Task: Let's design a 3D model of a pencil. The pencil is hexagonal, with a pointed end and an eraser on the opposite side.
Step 33:
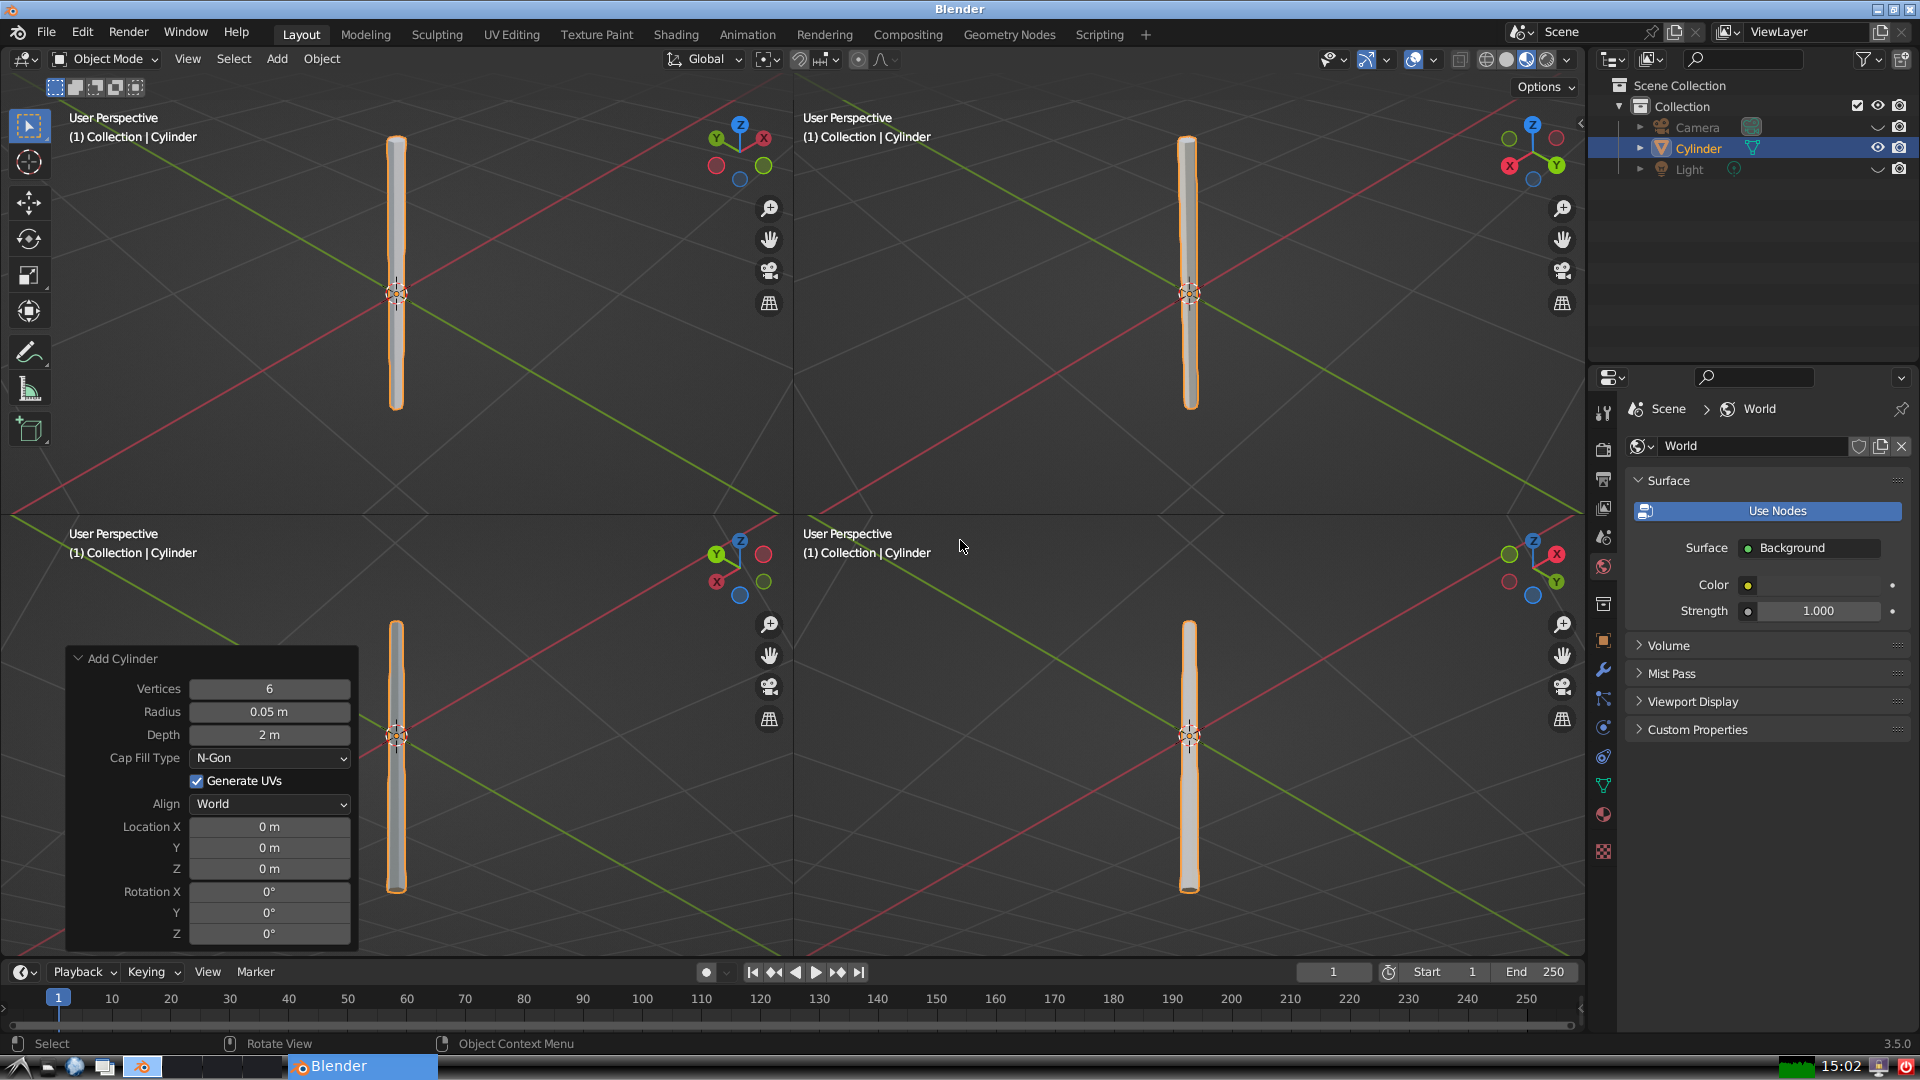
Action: {"mouse_move": [1608, 631]}